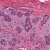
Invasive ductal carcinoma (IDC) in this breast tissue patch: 0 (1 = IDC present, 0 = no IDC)